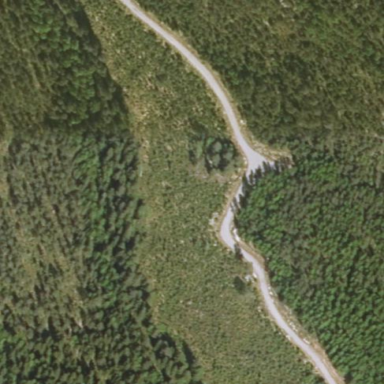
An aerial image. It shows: Clearcut area with scrub vegetation.